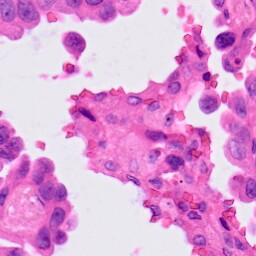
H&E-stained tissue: Lung